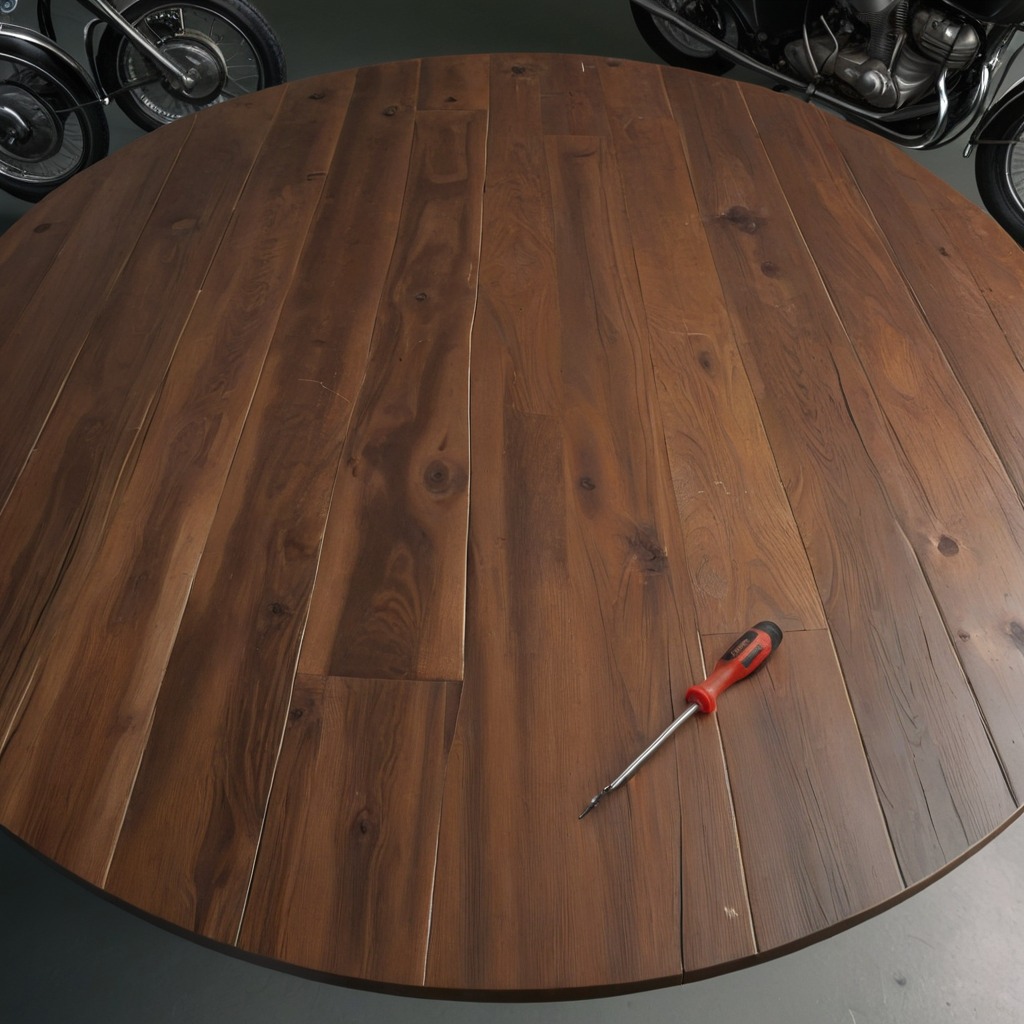
A screwdriver lies on an oil-spilled wooden table in a vintage motorcycle garage.